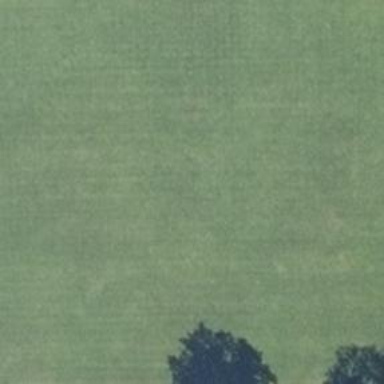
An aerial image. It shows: Grass pitch used for soccer.